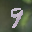
Label: 9